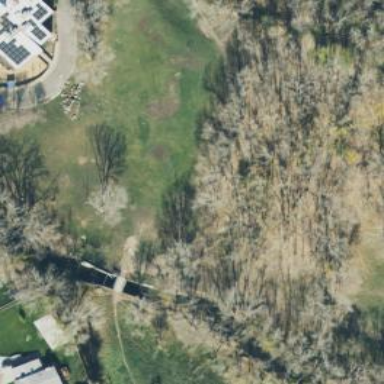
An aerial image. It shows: Disc golf basket.